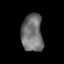
Tissue: prostate
Cell type: T cells
Senescence score: 0.3407
Nuclear area (px): 789
Mean DAPI intensity: 113.857